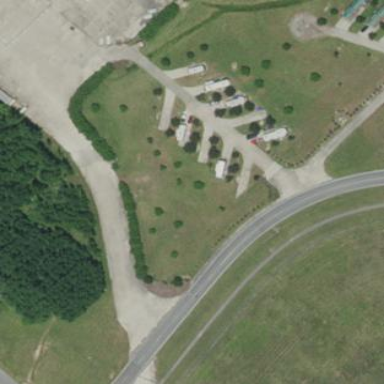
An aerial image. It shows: Caravan site for tourism.